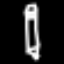
Label: pencil